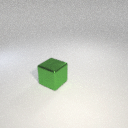
large green metal cube